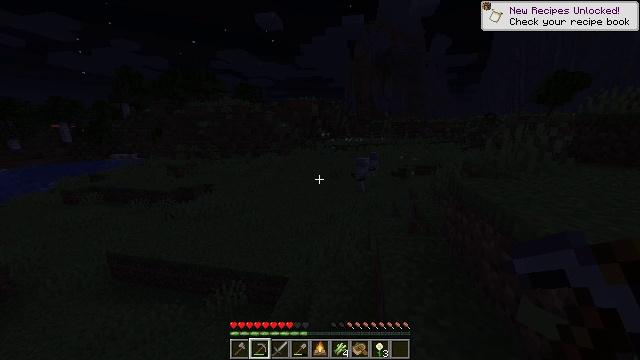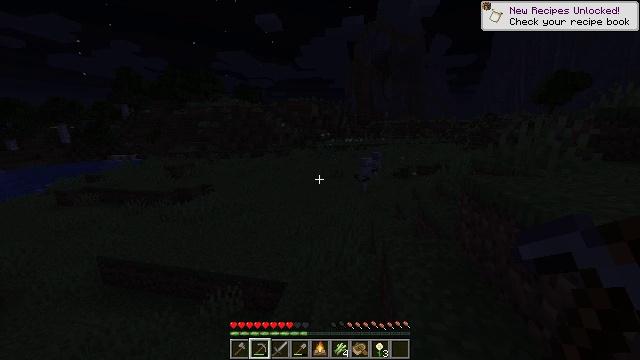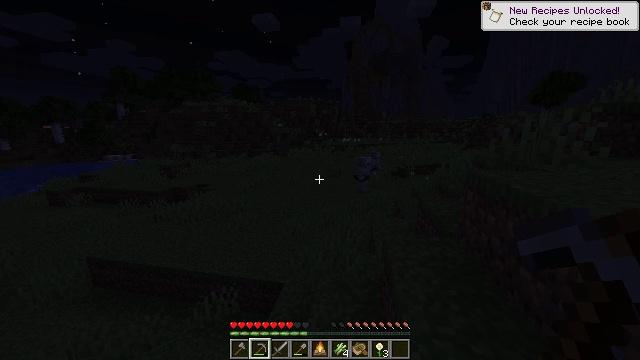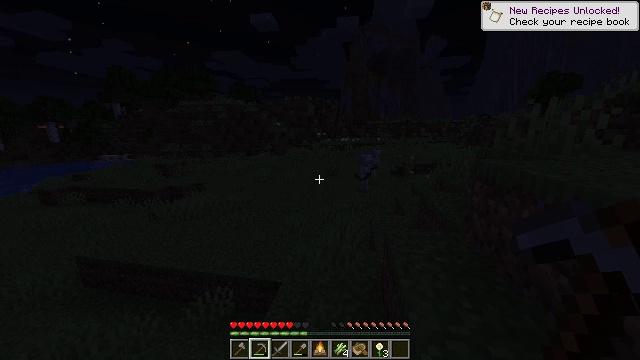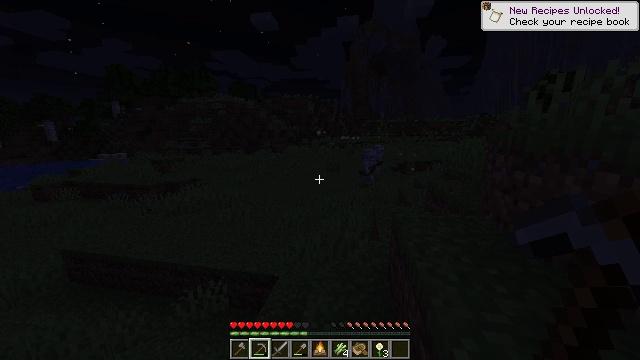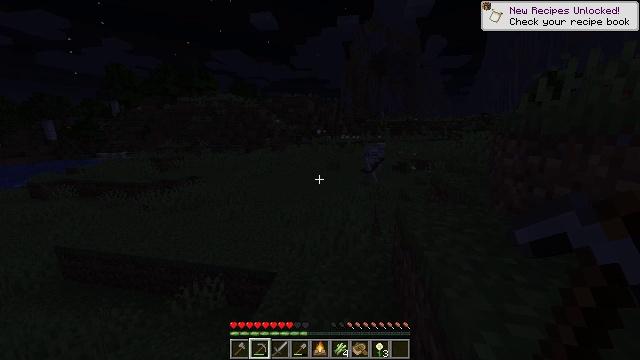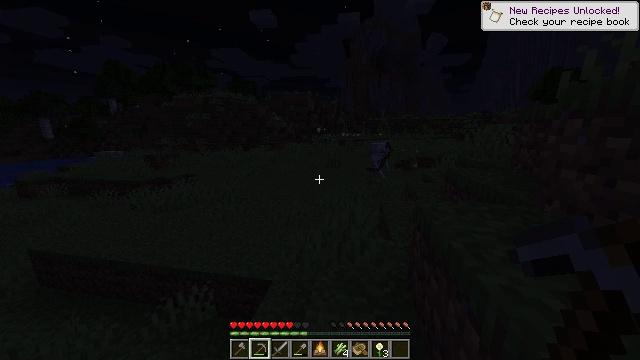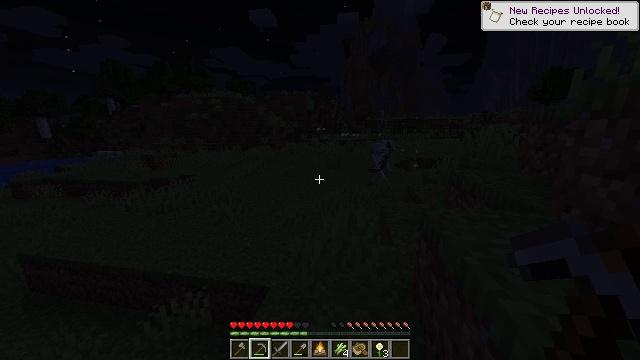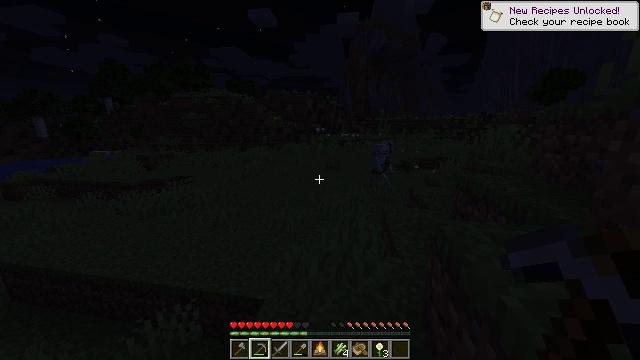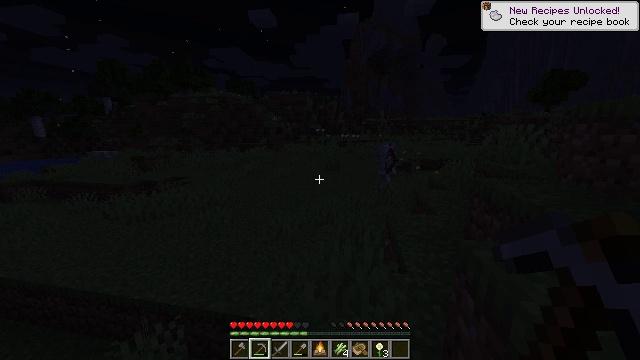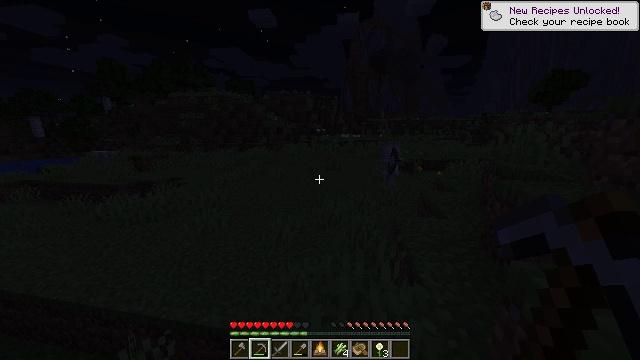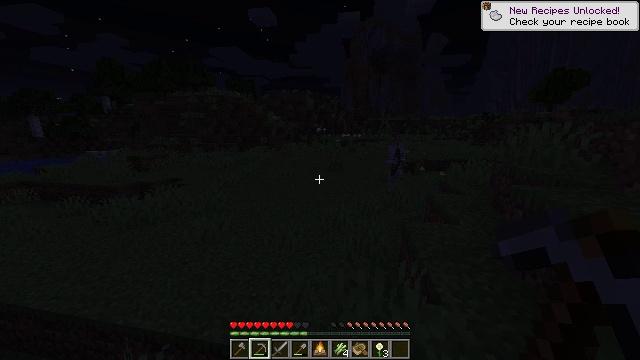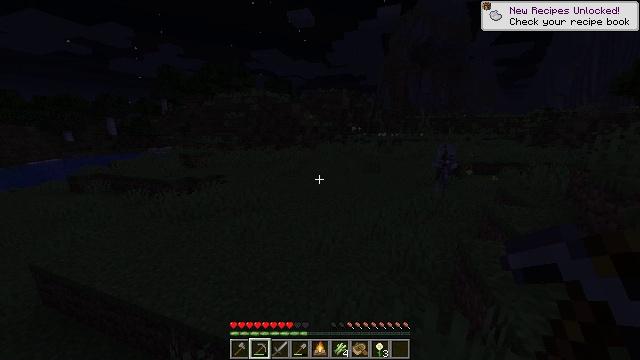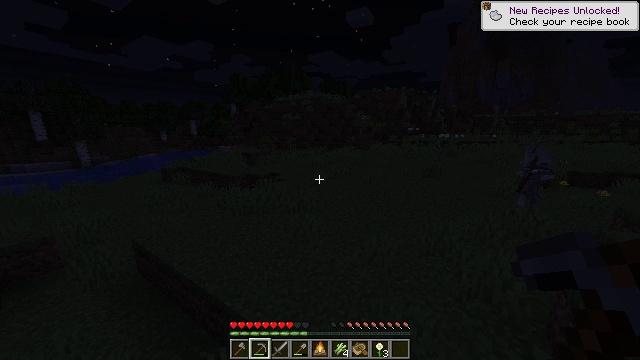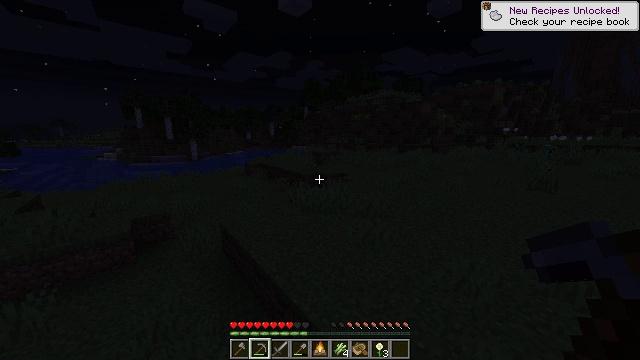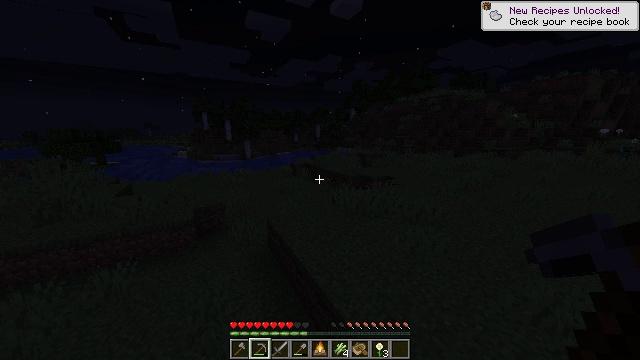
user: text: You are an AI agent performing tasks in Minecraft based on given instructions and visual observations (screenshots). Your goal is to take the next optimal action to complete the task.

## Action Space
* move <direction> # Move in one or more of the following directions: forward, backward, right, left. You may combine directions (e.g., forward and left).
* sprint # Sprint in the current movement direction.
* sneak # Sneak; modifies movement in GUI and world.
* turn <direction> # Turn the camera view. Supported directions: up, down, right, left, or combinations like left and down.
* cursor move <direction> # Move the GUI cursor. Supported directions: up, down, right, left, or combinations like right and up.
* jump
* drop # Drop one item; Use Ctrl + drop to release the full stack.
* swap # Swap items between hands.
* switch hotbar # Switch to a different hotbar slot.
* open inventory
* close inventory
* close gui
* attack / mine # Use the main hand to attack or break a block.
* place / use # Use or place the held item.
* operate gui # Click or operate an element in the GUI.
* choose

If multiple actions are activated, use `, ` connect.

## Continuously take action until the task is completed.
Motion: motion action
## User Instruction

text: drop campfire
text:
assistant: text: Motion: move forward, sprint
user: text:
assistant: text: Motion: move forward, sprint
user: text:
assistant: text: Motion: move forward, sprint
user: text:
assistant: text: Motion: move forward, sprint
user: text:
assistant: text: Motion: move forward, sprint
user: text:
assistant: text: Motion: move forward, sprint
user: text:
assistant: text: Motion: move forward, sprint
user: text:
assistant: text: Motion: move forward, sprint
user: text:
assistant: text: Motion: move forward, sprint
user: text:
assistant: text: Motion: move forward and move left, sprint
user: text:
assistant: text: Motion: move forward and move left, sprint
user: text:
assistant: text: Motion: move forward and move left, sprint, turn left
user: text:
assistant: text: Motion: move forward and move left, sprint, turn left
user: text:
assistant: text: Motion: move forward and move left, sprint, turn left
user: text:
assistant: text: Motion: move forward and move left, sprint, turn left
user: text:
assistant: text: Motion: move forward, sprint
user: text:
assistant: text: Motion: move forward, sprint
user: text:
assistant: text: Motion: move forward, sprint
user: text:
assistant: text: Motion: move forward, sprint
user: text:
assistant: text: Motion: move forward, sprint
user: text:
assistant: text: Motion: move forward, sprint, turn left
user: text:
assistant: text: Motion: move forward, sprint, turn left
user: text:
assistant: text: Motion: move forward, sprint
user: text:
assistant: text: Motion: move forward, sprint
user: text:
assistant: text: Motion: move forward and move left, sprint
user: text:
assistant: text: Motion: move forward and move left, sprint
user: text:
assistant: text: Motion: move forward and move left, sprint
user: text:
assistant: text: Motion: move forward and move left, sprint
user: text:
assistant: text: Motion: move forward and move left, sprint
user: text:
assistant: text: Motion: move forward, sprint